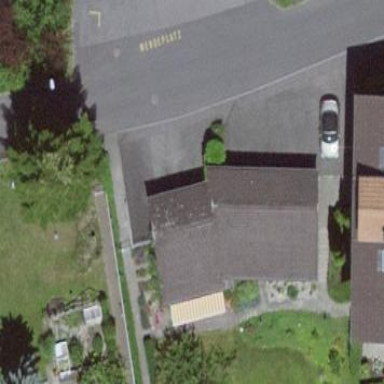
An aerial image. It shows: Garage building.